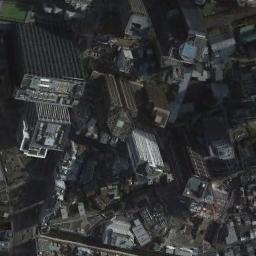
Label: commercial_area